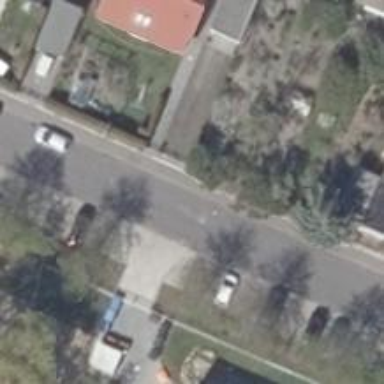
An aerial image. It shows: Residential road with asphalt surface. Parallel on-street parking lane is located on the left side of the road with sidewalk also on the left side.